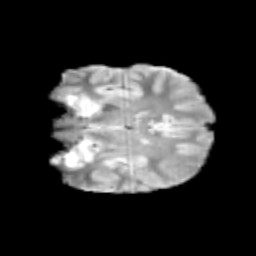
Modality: T2w
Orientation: coronal
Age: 12
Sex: male
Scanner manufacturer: siemens
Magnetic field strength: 3 T
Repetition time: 3.8 s
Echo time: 0.07 s